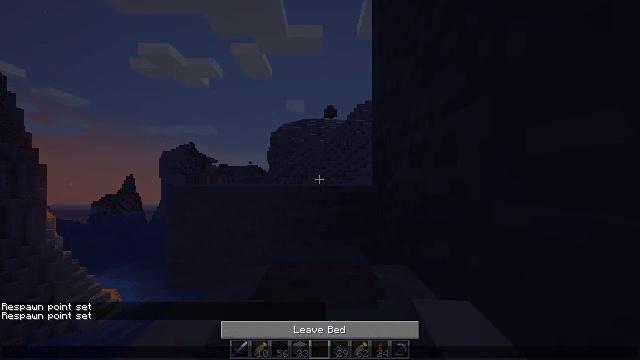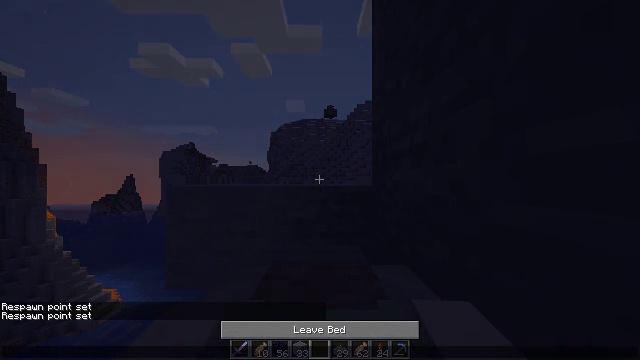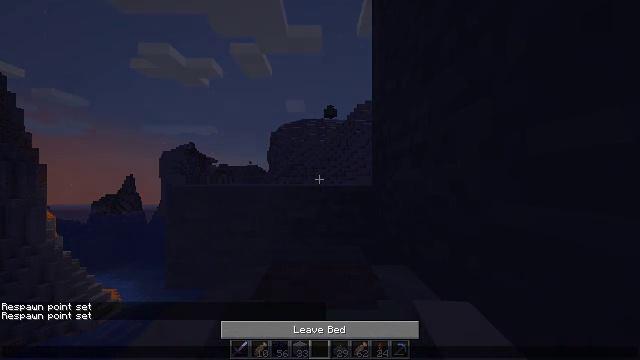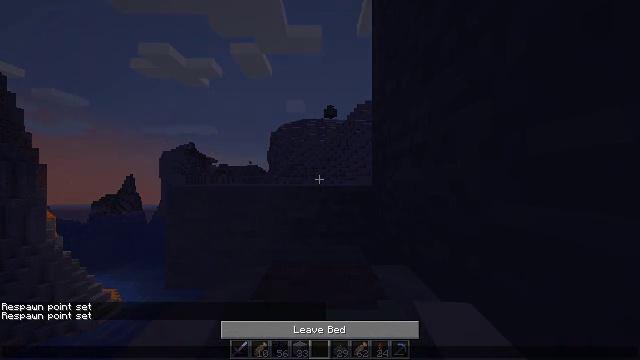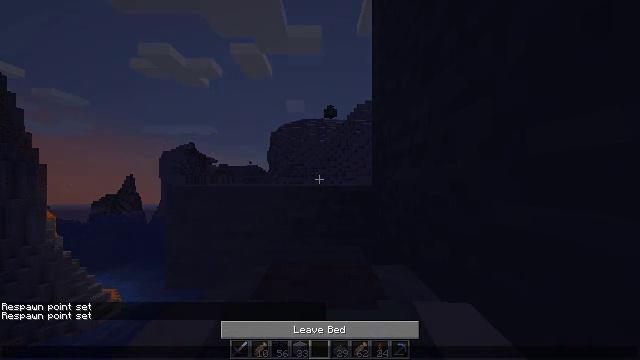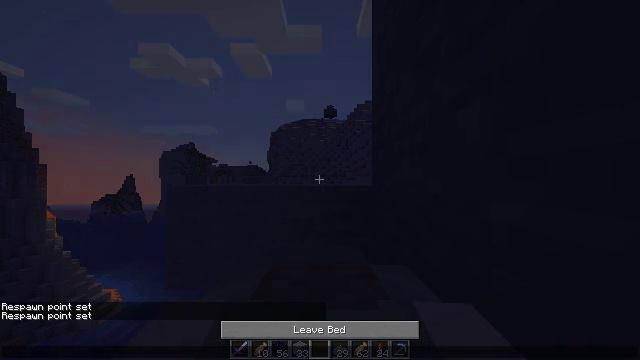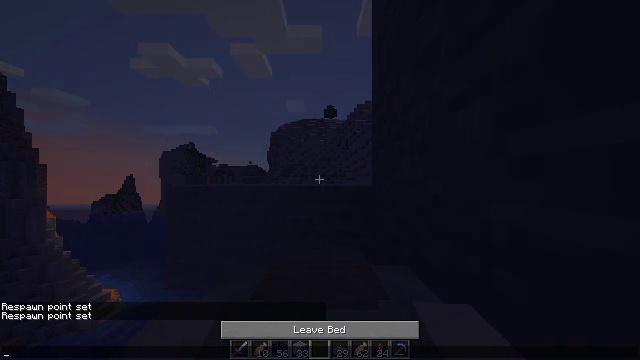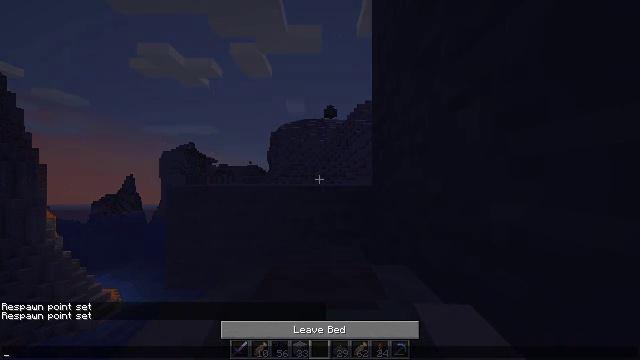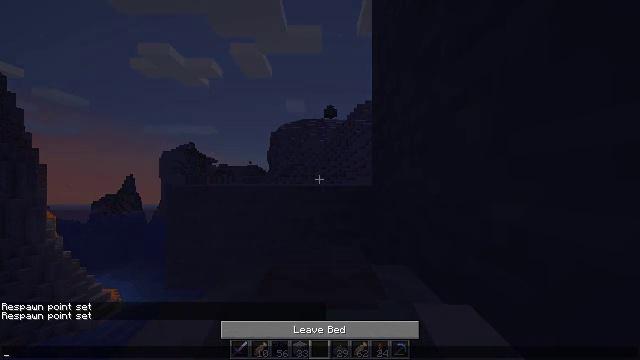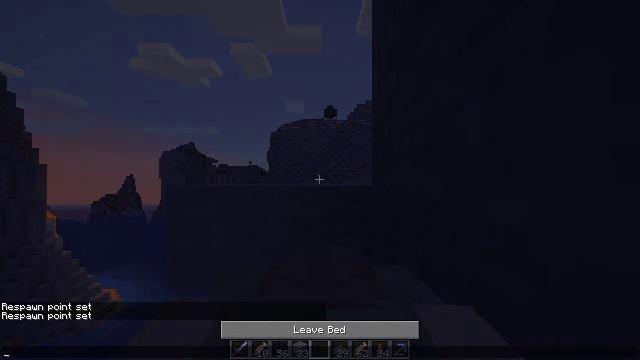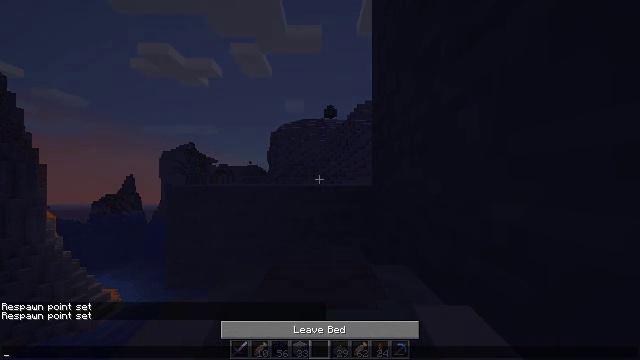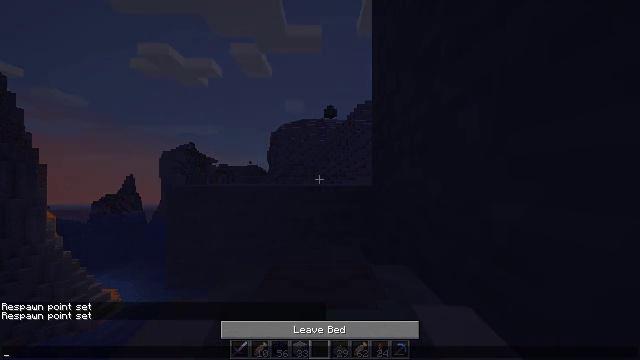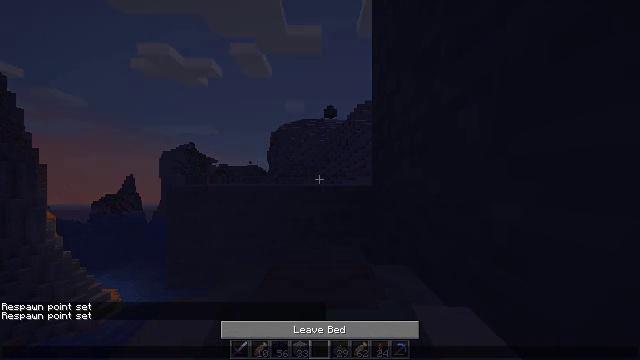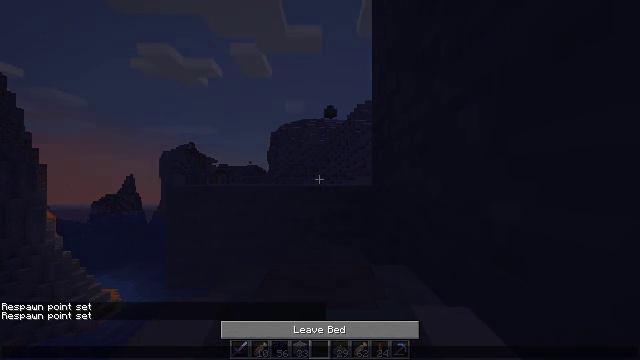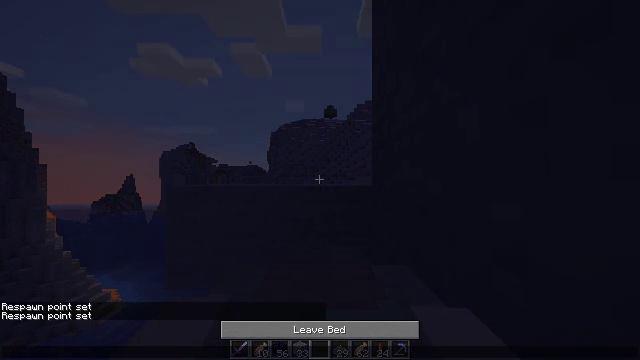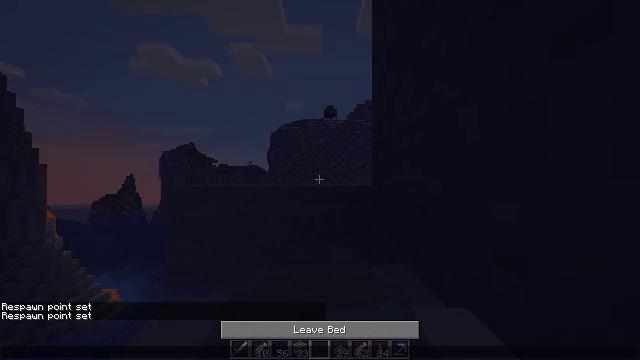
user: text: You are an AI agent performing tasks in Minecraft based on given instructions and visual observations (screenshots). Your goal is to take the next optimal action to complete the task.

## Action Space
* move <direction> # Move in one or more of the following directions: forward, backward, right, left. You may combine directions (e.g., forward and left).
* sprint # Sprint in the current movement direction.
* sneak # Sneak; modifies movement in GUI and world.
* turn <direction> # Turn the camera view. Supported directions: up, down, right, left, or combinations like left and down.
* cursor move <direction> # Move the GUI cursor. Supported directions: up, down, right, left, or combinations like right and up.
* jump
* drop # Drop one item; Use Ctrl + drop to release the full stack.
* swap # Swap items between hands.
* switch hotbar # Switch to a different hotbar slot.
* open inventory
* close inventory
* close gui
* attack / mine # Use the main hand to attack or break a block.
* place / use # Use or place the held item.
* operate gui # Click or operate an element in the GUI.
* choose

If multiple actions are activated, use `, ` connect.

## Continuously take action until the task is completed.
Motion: motion action
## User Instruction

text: Attack the light gray bed to collect it.
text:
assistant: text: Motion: no_op
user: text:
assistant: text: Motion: no_op
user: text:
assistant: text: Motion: no_op
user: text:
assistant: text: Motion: no_op
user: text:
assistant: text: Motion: no_op
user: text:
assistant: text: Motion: no_op
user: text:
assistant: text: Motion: no_op
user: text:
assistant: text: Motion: no_op
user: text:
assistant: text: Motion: no_op
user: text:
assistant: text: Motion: no_op
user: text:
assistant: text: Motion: no_op
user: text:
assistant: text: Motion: no_op
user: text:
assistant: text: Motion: no_op
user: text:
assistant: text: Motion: no_op
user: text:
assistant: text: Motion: no_op
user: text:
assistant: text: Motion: no_op
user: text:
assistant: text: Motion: no_op
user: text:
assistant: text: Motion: no_op
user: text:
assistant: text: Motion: no_op
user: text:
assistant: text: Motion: no_op
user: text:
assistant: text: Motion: no_op
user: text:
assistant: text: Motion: no_op
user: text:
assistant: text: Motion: no_op
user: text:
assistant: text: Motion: no_op
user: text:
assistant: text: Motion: no_op
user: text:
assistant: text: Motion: no_op
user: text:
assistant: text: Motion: no_op
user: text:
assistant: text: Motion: no_op
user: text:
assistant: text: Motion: no_op
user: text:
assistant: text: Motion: no_op